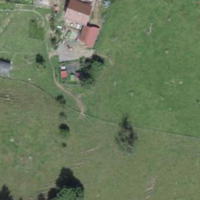
EUNIS habitat code: 24
Species observed at this site:
Juglans regia
Acer pseudoplatanus